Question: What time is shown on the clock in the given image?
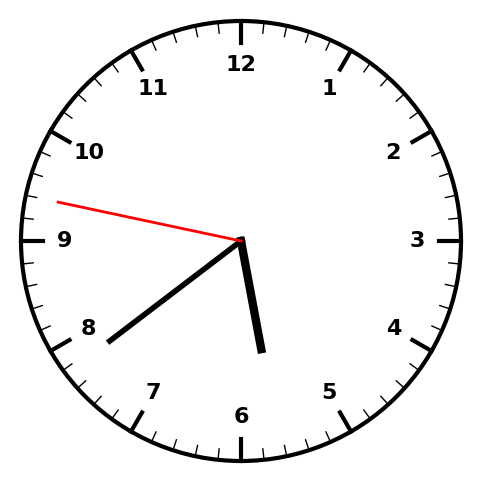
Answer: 05:38:47